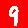
Digit: 9